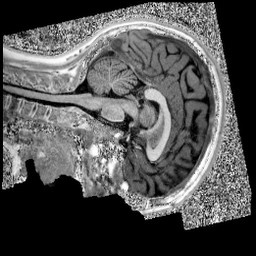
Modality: UNIT1
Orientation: sagittal
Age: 12
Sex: female
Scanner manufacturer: siemens
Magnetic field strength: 3 T
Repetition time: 4 s
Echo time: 0.00303 s